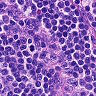
Metastatic tissue present: no